Question: I do not want numbering to appear, I want the time to appear as written in the code, so what is the reason for such a problem to appear?
'''
deviceModels.add(new DeviceModel(newDeviceName, newDeviceWat, newDeviceUse, currentDateAndTime));
FirebaseDatabase firebaseDatabase = FirebaseDatabase.getInstance();
DatabaseReference databaseReference = firebaseDatabase.getReference();
databaseReference.child("DeviceInfo").child(currentUser).child(currentDateAndTime).addListenerForSingleValueEvent(new ValueEventListener() {
@Override
public void onDataChange(@NonNull DataSnapshot snapshot) {
// data base reference will sends data to firebase.
databaseReference.setValue(deviceModels);
Toast.makeText(MainActivity.this, "tm 'Df@ ljhz", Toast.LENGTH_SHORT).show();
dialog.dismiss();
finish();
startActivity(getIntent());
}
'''

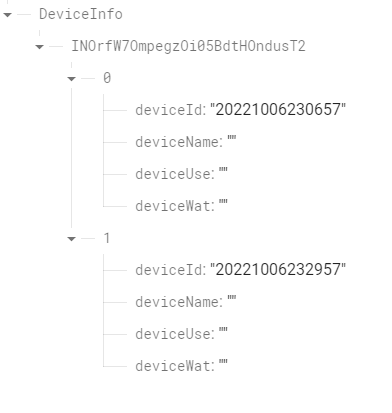
Answer: It looks like your 'deviceModels' is an array or a 'List', and this is how the Firebase Realtime Database persists arrays/lists. There is no way to configure it to do it differently, but you can of course use a different data type in your code.
More idiomatic in Firebase is to use the 'push()' method when adding items to a list on the database. To learn more about why that is, have a look at <URL>.
In your case you'd write the data for each individual 'DeviceModel':
'''
databaseReference.push().setValue(new DeviceModel(newDeviceName, newDeviceWat, newDeviceUse, currentDateAndTime));
'''
This will then end up in the database as:
'''
DeviceInfo: {
"IN0r....T2": {
"-N.....": {
deviceId: ...,
deviceName: ...
}
}
}
'''
And that entire list would then map back to a 'Map<String, DeviceModel>' in your Java code.